Question: I'm debugging some JavaScript using the HighCharts library and see these two-letter "values" for objects ('Fa', 'Rb', 'Fa' below). Expanding the object doesn't show anything that would hint to what the two-letter code means (see "counters" in the screenshot). Mousing over them shows the same cryptic two-letter code.

What do those two-letter things mean?
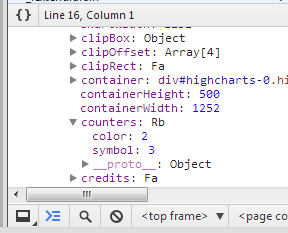
Answer: Those are function names.
Javascript minifiers replace meaningful names with very short names to save bytes.